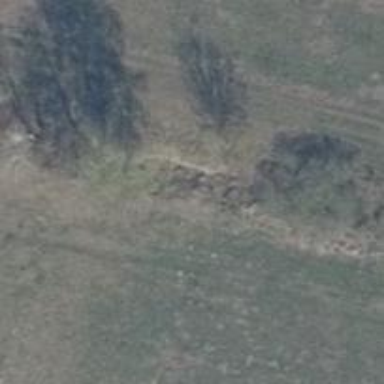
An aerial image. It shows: Row of trees in natural setting.